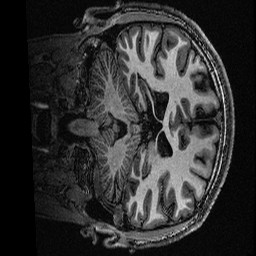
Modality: T1w
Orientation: coronal
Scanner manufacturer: ge
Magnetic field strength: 3 T
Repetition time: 0.00766 s
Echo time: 0.003476 s